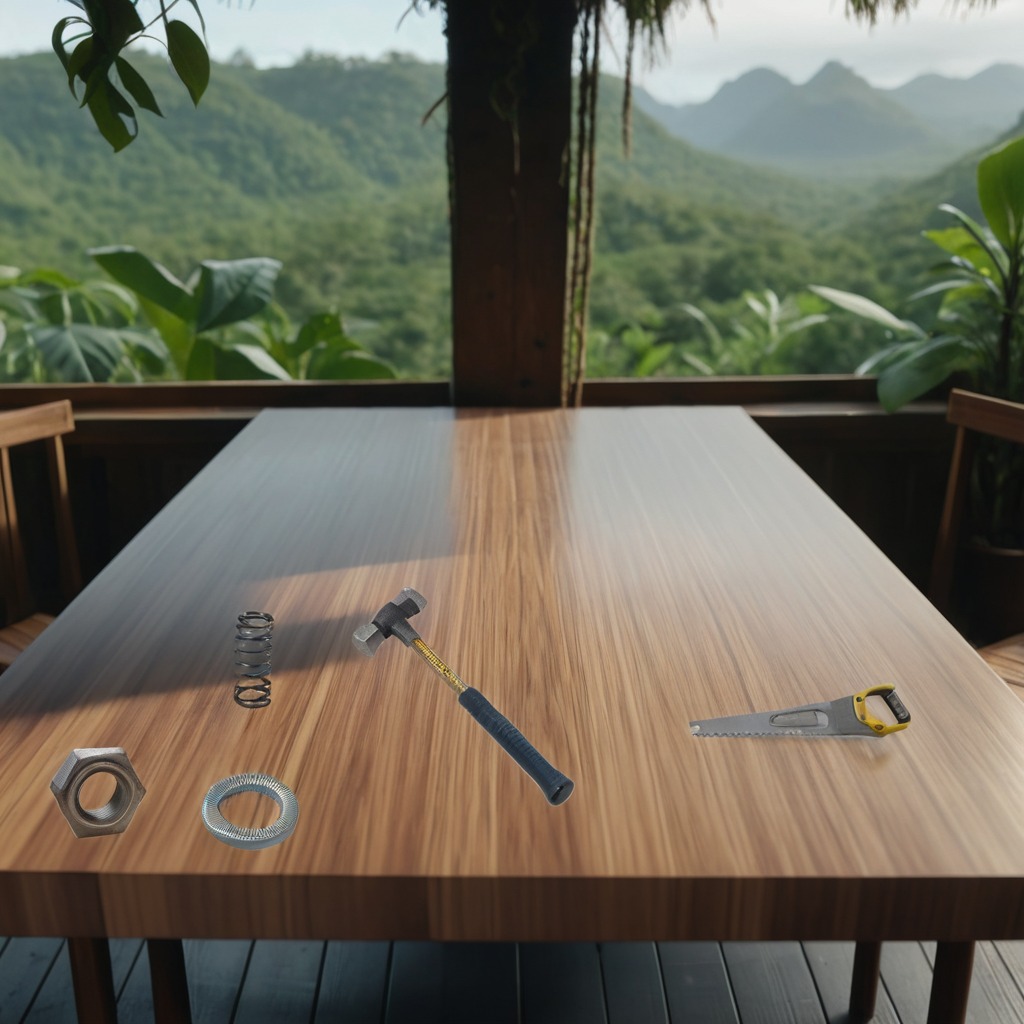
A flat metal washer, a hammer, a coiled metal spring, a handheld metal saw, and a metal nut are lying on the wooden table inside a jungle field workshop tent humid ambient light worn but